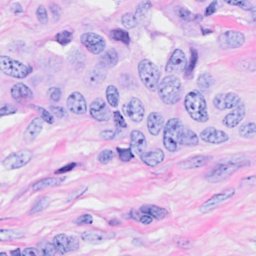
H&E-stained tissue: Breast